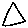
Label: triangle